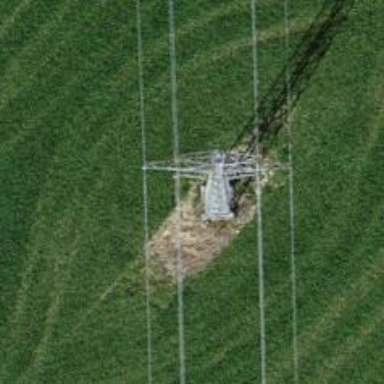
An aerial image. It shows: Power tower.